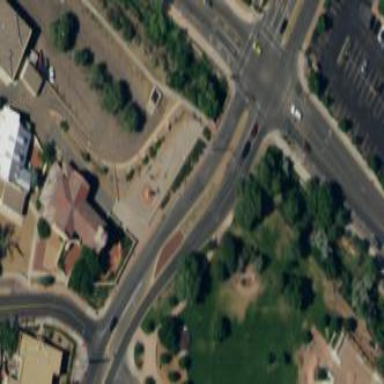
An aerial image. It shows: Traffic island serving as traffic calming measure.